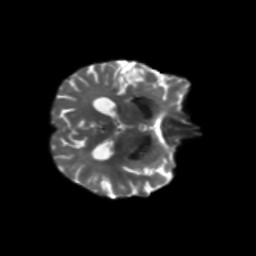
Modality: T2w
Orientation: axial
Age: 63
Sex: female
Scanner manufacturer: siemens
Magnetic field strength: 3 T
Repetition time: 5.47 s
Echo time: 0.0854 s